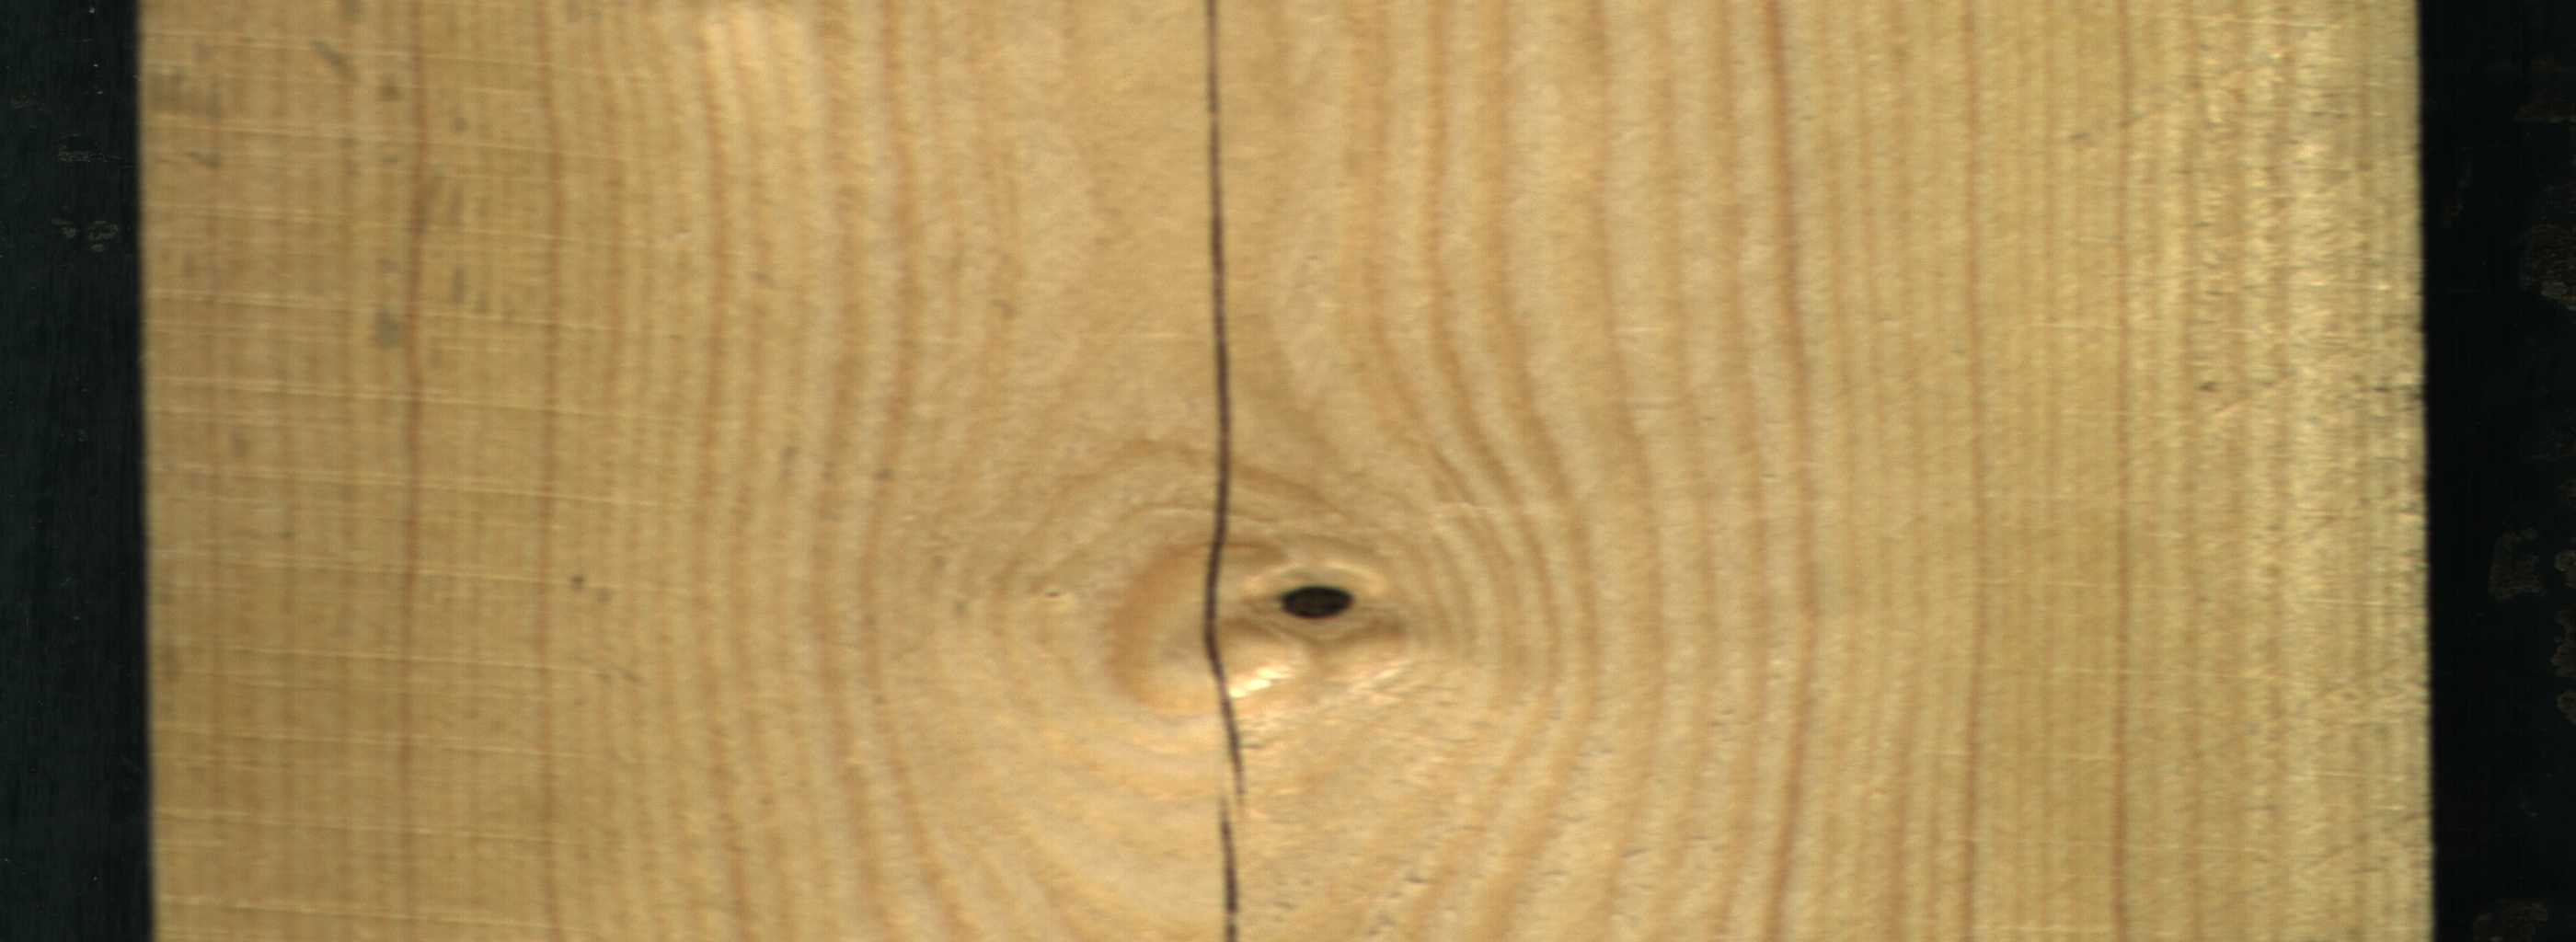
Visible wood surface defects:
Crack
Dead_Knot